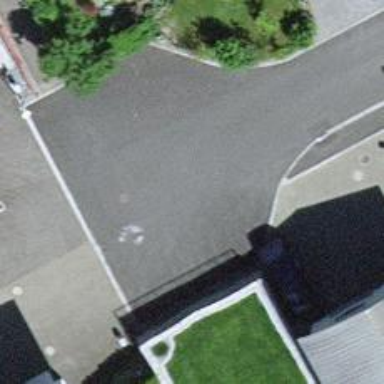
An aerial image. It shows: Turning circle on the road.